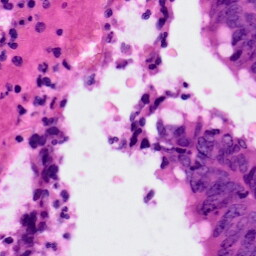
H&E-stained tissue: Colon